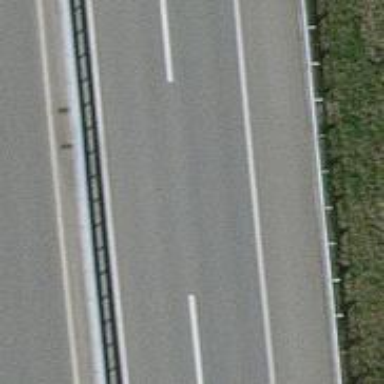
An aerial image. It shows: View of motorway.